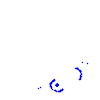
Particle: proton